Question: I want to Integrate Weather radar on my MapView.Please anyone help on doing this task.I have done so many googling but not get succeed.Please check this image i wanted to do like this.

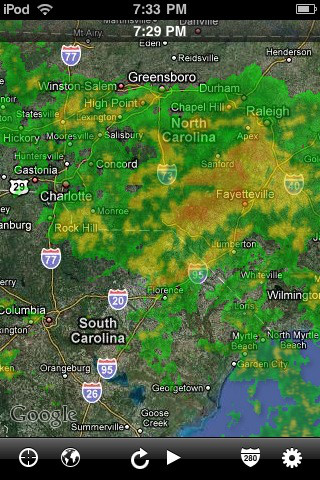
Answer: I have done something like this for achieving this task:
'''
@interface RDViewController : UIViewController{
UIImage *image ;
}
@property (strong, nonatomic) IBOutlet MKMapView *mapView;
@property (strong, nonatomic) IBOutlet UIActivityIndicatorView *activityIndicator;
@property (strong, nonatomic) IBOutlet UIImageView *imageView;
'''
'''
@implementation RDViewController
@synthesize mapView;
@synthesize activityIndicator;
@synthesize imageView;
- (void)viewDidLoad
{
NSURL *url = [NSURL URLWithString:
@"http://radar.weather.gov/ridge/Conus/RadarImg/latest_radaronly.gif"];
MapOverlay * mapOverlay = [[MapOverlay alloc] initWithImageData:[NSData dataWithContentsOfURL:url] withLowerLeftCoordinate:CLLocationCoordinate2DMake(21.652538062803, -127.620375523875420) withUpperRightCoordinate:CLLocationCoordinate2DMake(50.406626367301044, -66.517937876818)];
//<LatLonBox><north>50.406626367301044</north><south>21.652538062803</south><east>-66.517937876818</east><west>-127.620375523875420</west></LatLonBox>
[mapView addOverlay:mapOverlay];
[super viewDidLoad];
// Do any additional setup after loading the view, typically from a nib.
}
- (void)viewDidUnload
{
[self setImageView:nil];
[self setMapView:nil];
[self setActivityIndicator:nil];
[super viewDidUnload];
// Release any retained subviews of the main view.
// e.g. self.myOutlet = nil;
}
- (BOOL)shouldAutorotateToInterfaceOrientation:(UIInterfaceOrientation)interfaceOrientation
{
// Return YES for supported orientations
return YES;
}
#pragma Mark - MKOverlayDelgateMethods
- (MKOverlayView *)mapView:(MKMapView *)mapView viewForOverlay:(id <MKOverlay>)overlay {
MapOverlay *mapOverlay = overlay;
MapOverlayView *mapOverlayView = [[MapOverlayView alloc] initWithOverlay:mapOverlay];
return mapOverlayView;
}
'''